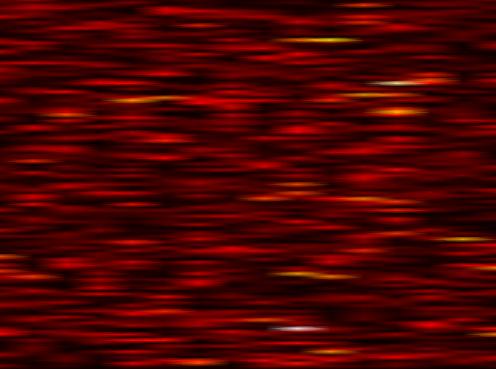
Label: FBMC